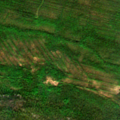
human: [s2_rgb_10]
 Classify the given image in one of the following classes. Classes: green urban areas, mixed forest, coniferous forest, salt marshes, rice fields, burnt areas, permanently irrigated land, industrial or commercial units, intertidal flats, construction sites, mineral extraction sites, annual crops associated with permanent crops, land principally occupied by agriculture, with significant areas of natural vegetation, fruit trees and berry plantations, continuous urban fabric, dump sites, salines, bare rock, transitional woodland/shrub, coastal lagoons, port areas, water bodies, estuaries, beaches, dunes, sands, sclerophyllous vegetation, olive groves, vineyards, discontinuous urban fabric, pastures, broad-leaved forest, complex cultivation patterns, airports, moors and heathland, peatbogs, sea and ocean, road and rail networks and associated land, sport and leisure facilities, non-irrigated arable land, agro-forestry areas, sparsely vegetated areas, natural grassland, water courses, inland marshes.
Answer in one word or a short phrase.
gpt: coniferous forest, mixed forest, transitional woodland/shrub